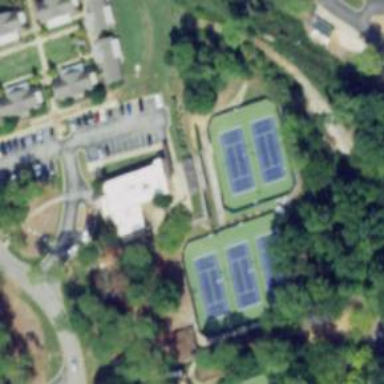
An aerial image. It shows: Sports centre featuring tennis facilities.